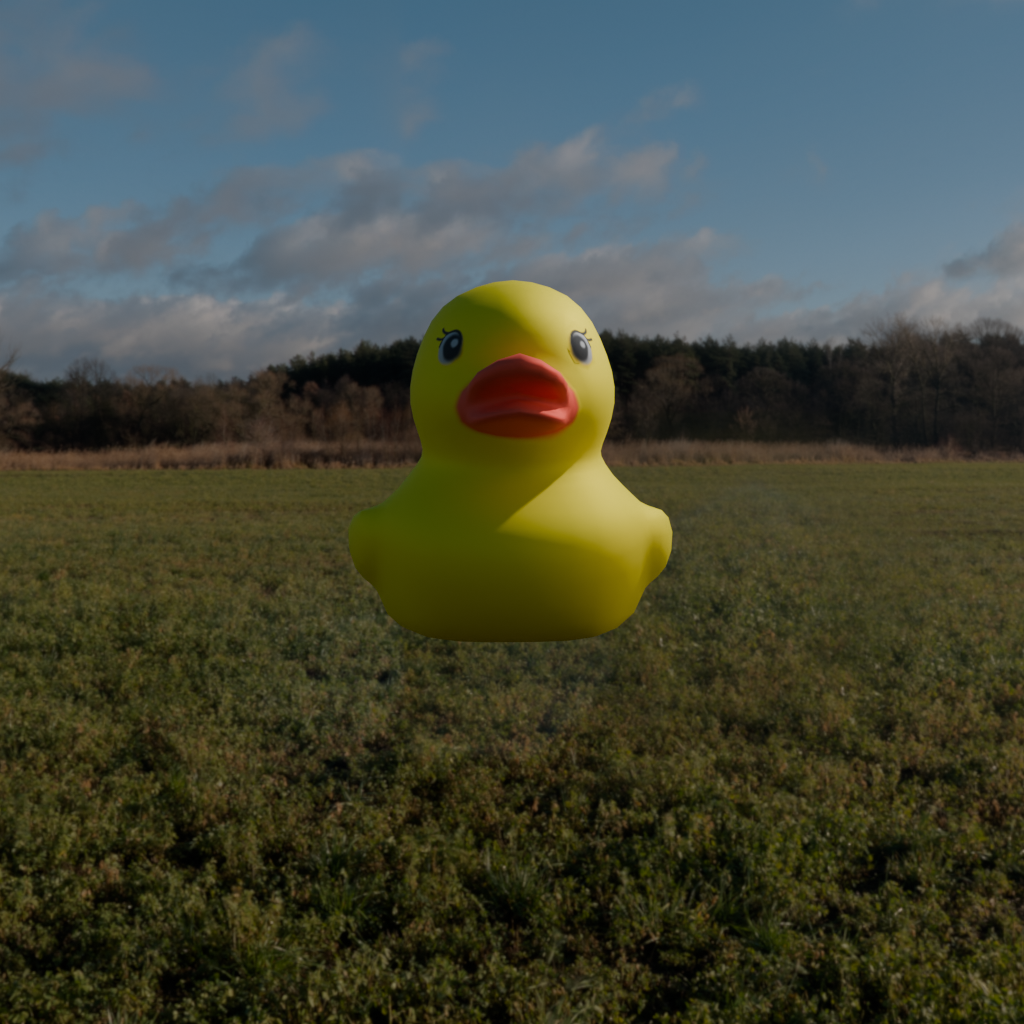
an image of a yellow rubber duck seen from <front> in a green field illuminated by the sun with a clear sky.